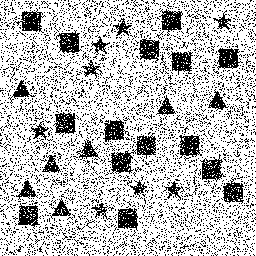
Squares: 15
Triangles: 7
Stars: 8
Total shapes: 30